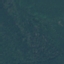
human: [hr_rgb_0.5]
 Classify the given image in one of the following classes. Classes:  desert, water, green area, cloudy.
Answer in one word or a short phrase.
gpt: green area